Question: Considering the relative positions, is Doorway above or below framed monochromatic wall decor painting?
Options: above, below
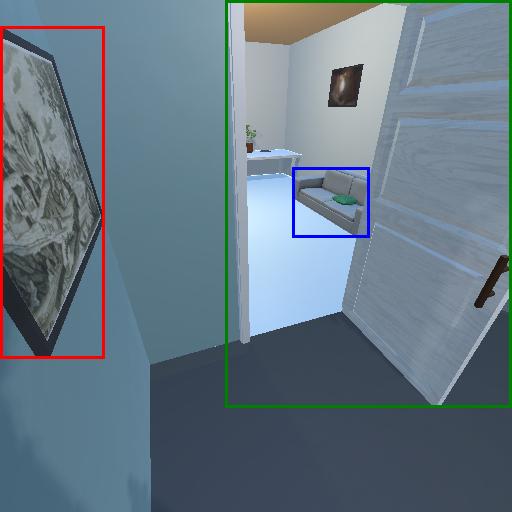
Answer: above